Interaction volume radius: 5 \u00c5
Interaction volume height: 20 \u00c5
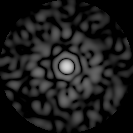
Disorder parameter: 0.8849